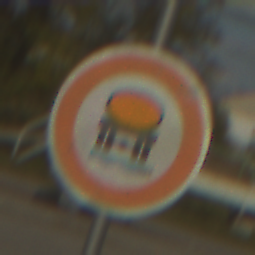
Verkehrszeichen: VerbotFahrzeugeWassergefaehrdenderLadung
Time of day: MorningAfternoon
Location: Outdoor (RoadRail)
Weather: PartlyCloudy
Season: NotSpecified
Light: Natural